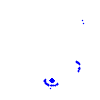
Particle: electron